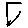
Label: hexagon